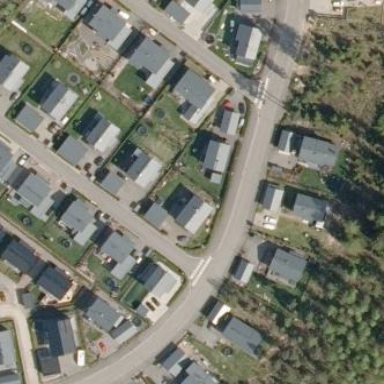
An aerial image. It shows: Residential area.